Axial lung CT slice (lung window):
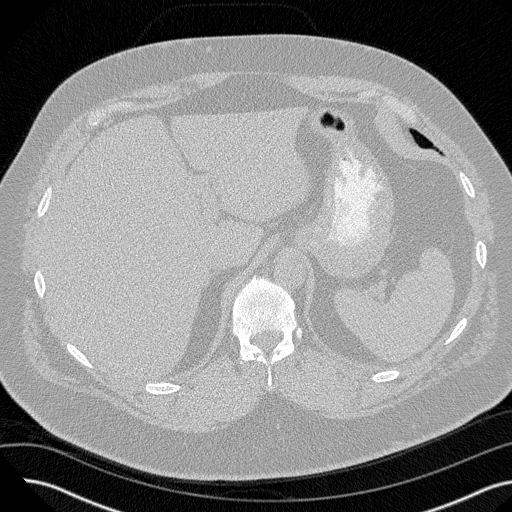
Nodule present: no